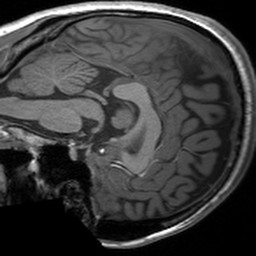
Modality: T1w
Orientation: sagittal
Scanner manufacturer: siemens
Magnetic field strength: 3 T
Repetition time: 1.54 s
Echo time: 0.00234 s